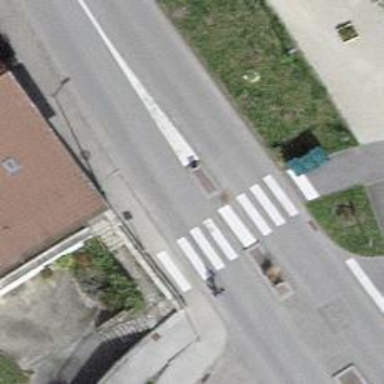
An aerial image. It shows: Uncontrolled zebra crossing with zebra markings.